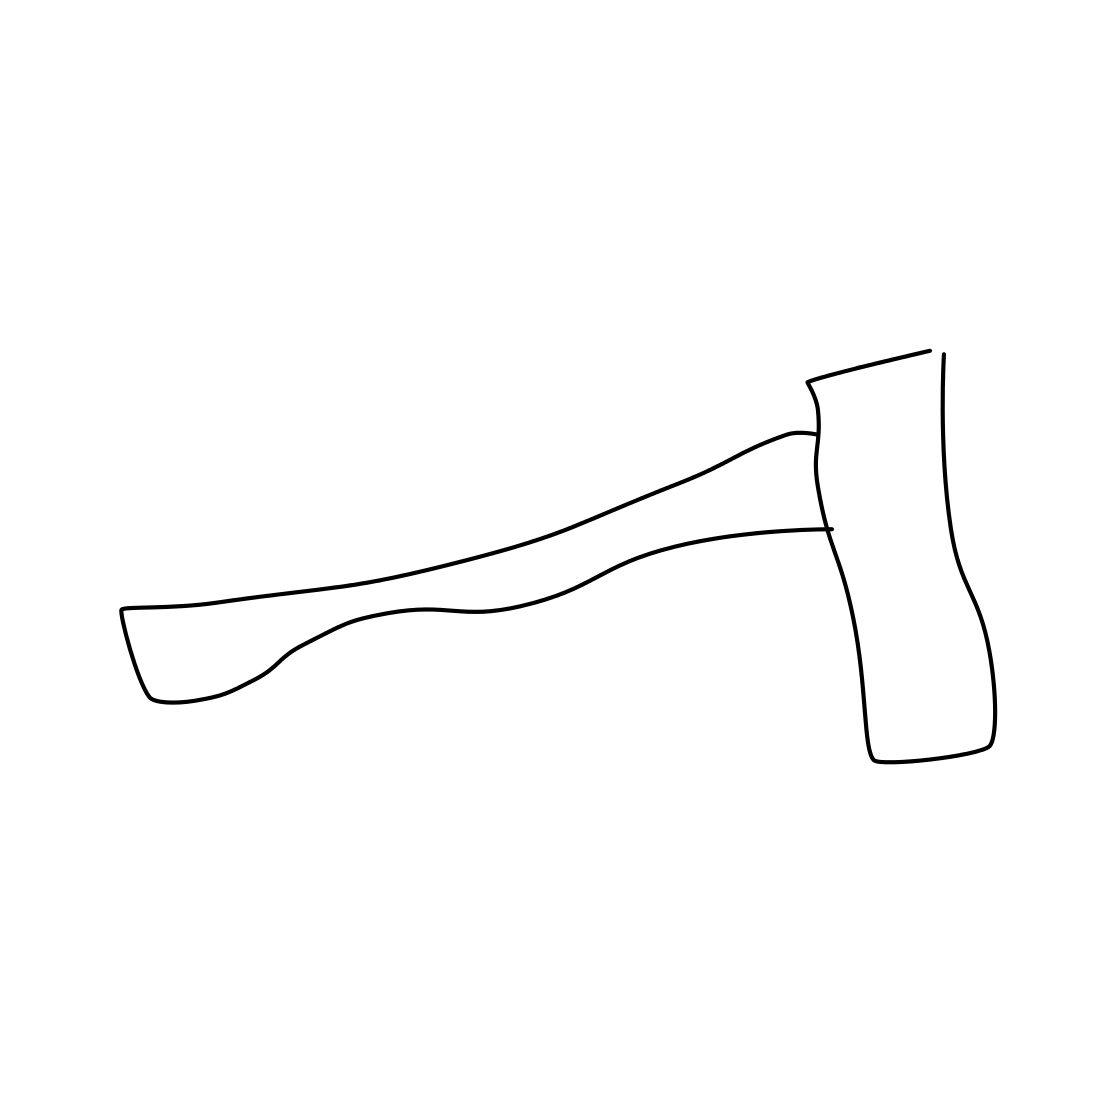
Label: hammer